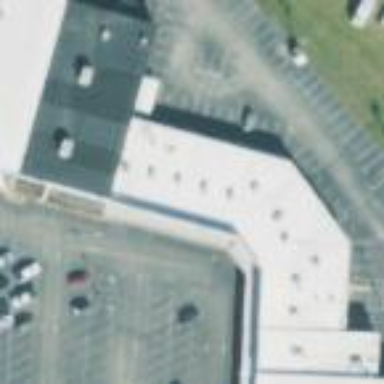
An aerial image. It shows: Mall building.